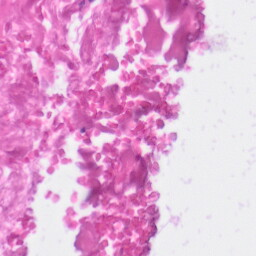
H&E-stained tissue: Skin